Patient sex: F
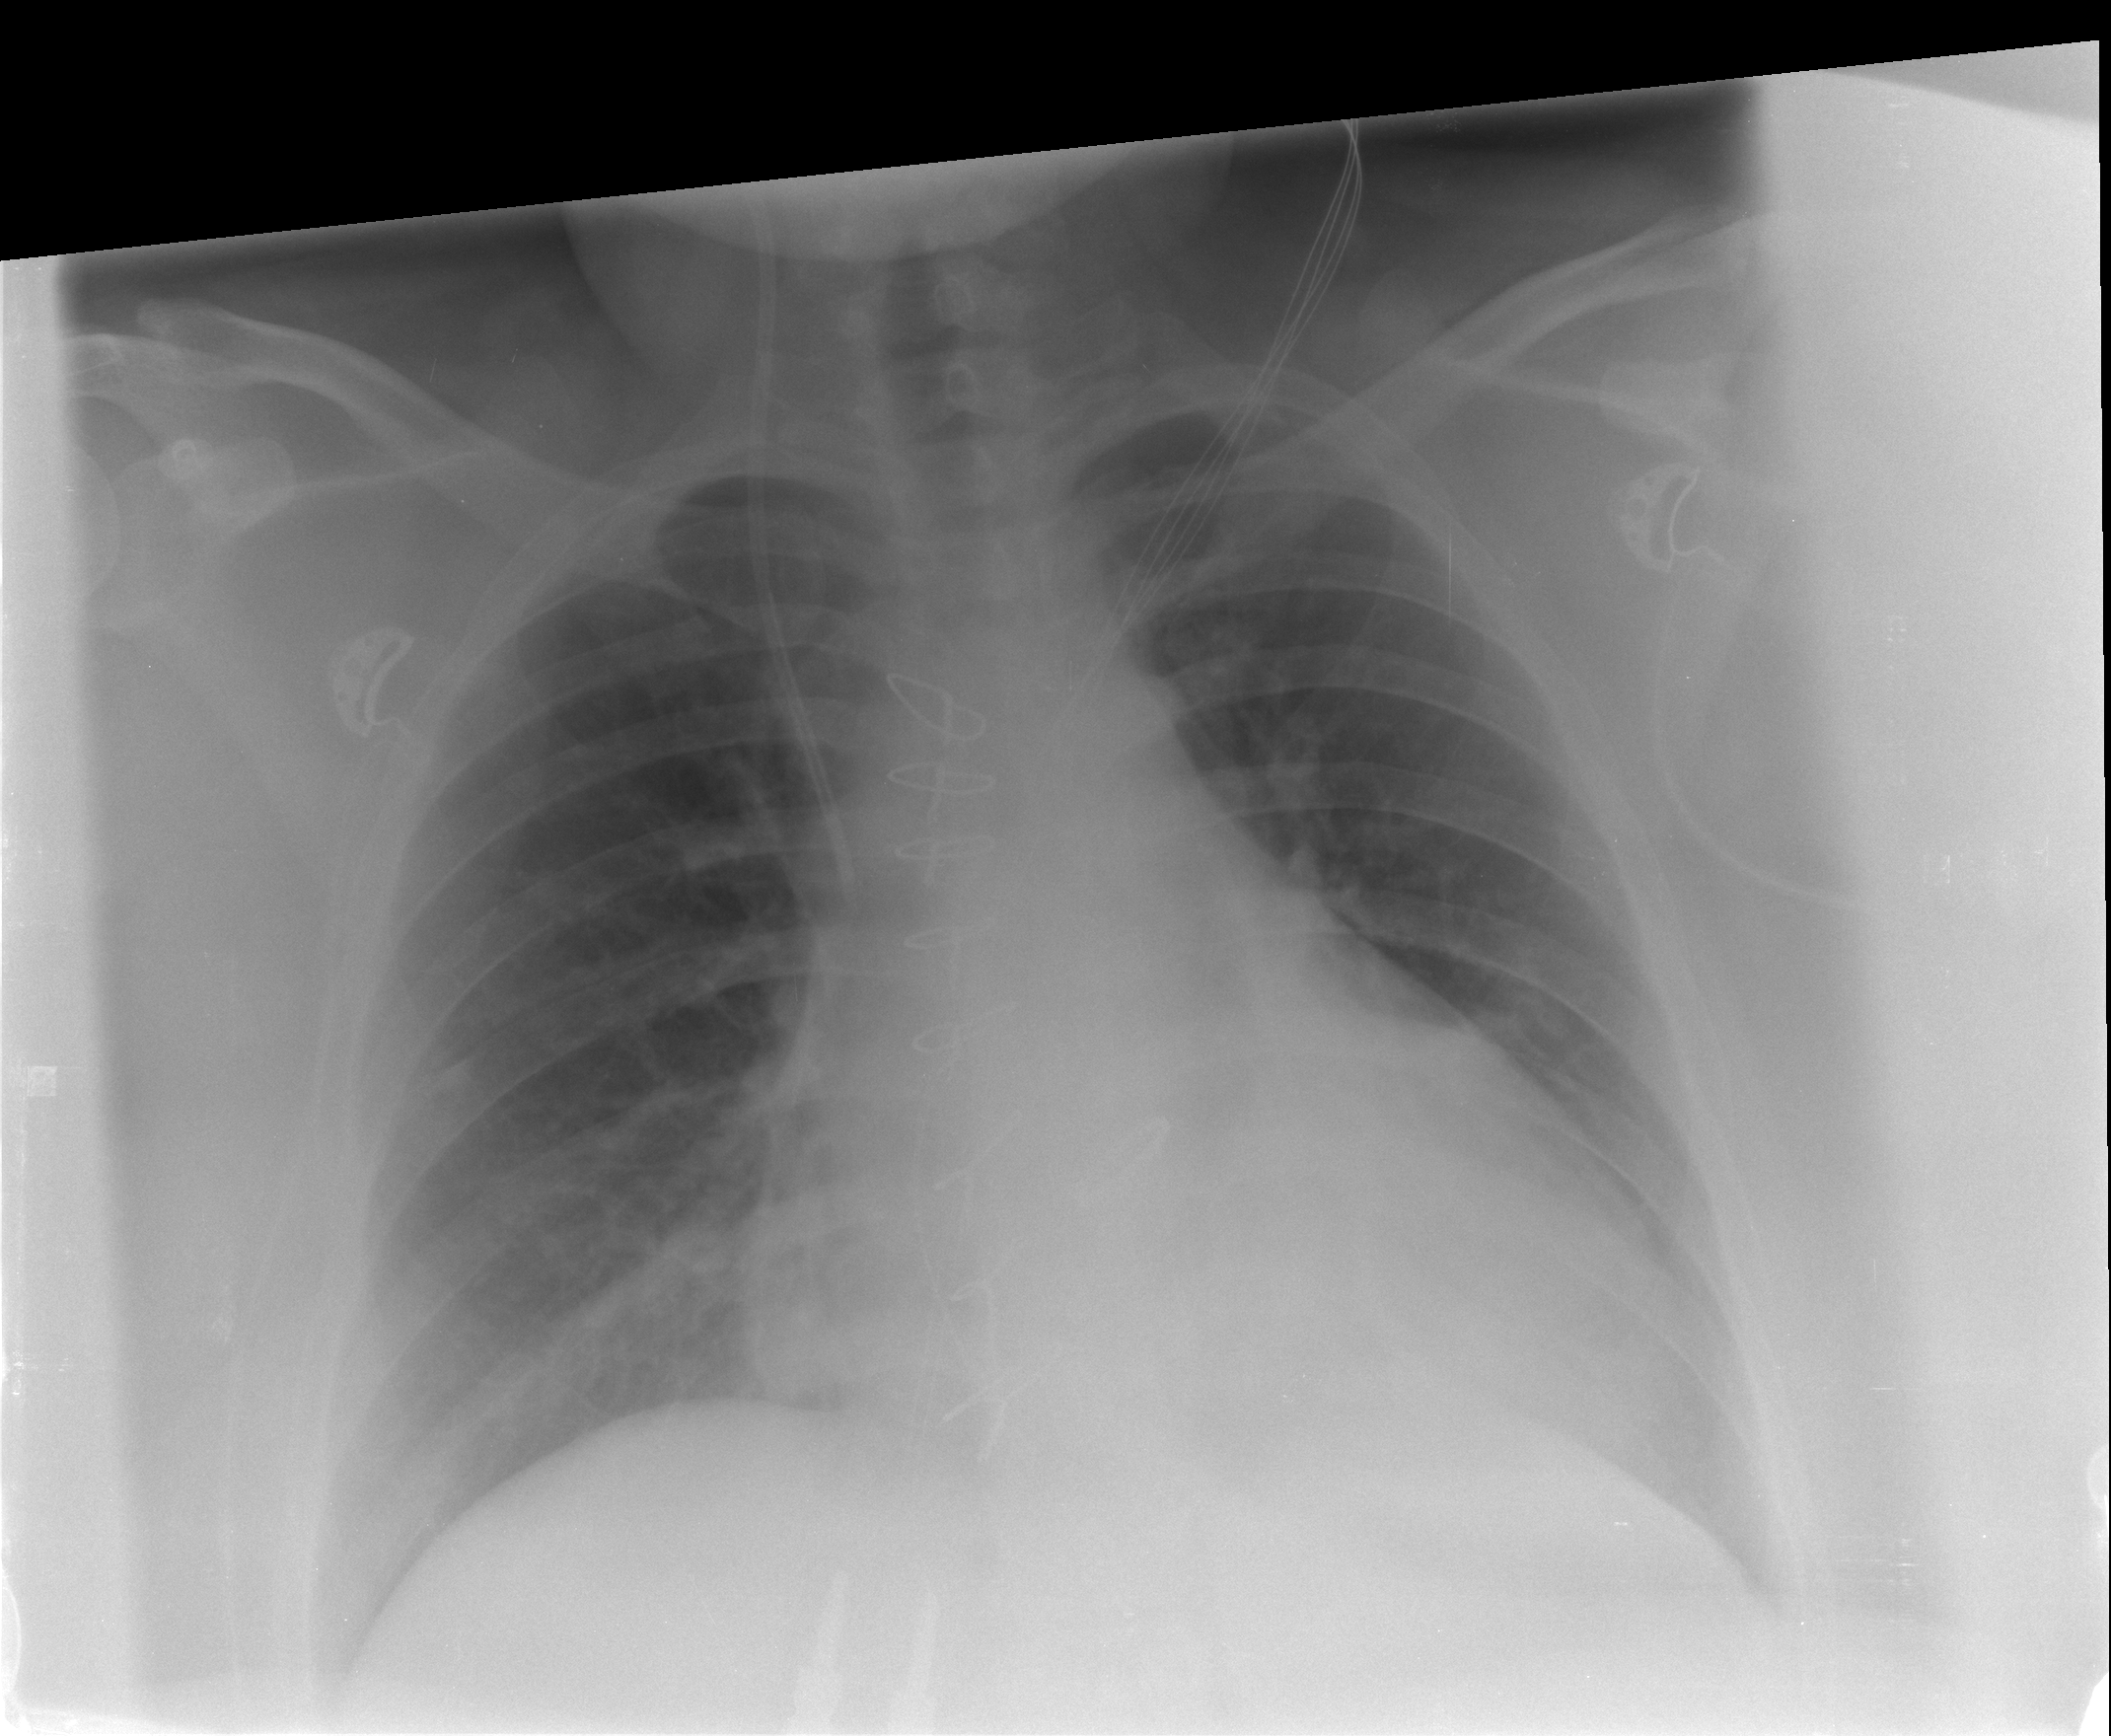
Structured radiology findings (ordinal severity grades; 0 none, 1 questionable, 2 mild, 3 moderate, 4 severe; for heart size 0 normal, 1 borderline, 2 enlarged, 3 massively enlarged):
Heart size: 2
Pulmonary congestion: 0
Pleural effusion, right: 1
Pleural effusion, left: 1
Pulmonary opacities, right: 0
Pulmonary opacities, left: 0
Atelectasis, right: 0
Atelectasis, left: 0